Question: Is it possible of a list item on hover?

'''
<ul>
<li><a href="#">This is a<br/>long Link</a></li>
</ul>
'''
- -
<URL>
---
By the help of @Pete and the others I ended up with this:
'''
$('#access a').each(function() {
$(this).contents().filter(function() {
return this.nodeType == 3;
}).wrap('<span></span>');
});
'''
to simply wrap the '<li>' contents with '<span>' elements:
'''
<!-- with the javascript -->
<nav id="access" role="navigation">
<ul id="menu-primary" class="menu">
<li class="menu-item">
<a href="http://www.url.com"><span>Hello</span><br/><span>World</span><a/>
</li>
</ul>
</nav>
'''
This makes it possible to of the li element:
'''
.mainmenu ul a:hover span:first-child {border-top:1px dotted #fbf9ef;}
'''
<URL>
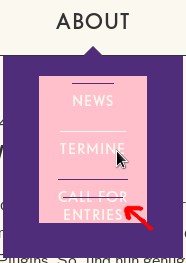
Answer: you can separate the two line with span tag
'''
<ul>
<li><a href="#"><span>This is a</span><br/><span>long Link</span></a></li>
</ul>
'''
then make this in css :
'''
a:hover span:first-child {border-top:1px solid}
a:hover span:last-child {border-top:none;}
'''